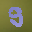
Label: 9